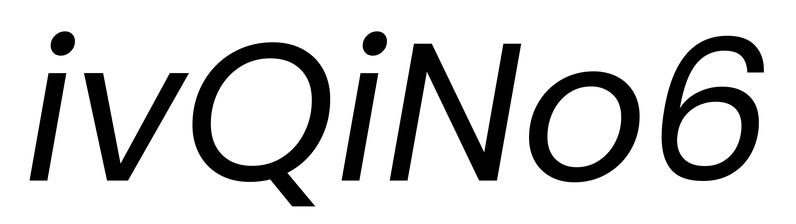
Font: Poppins-Italic